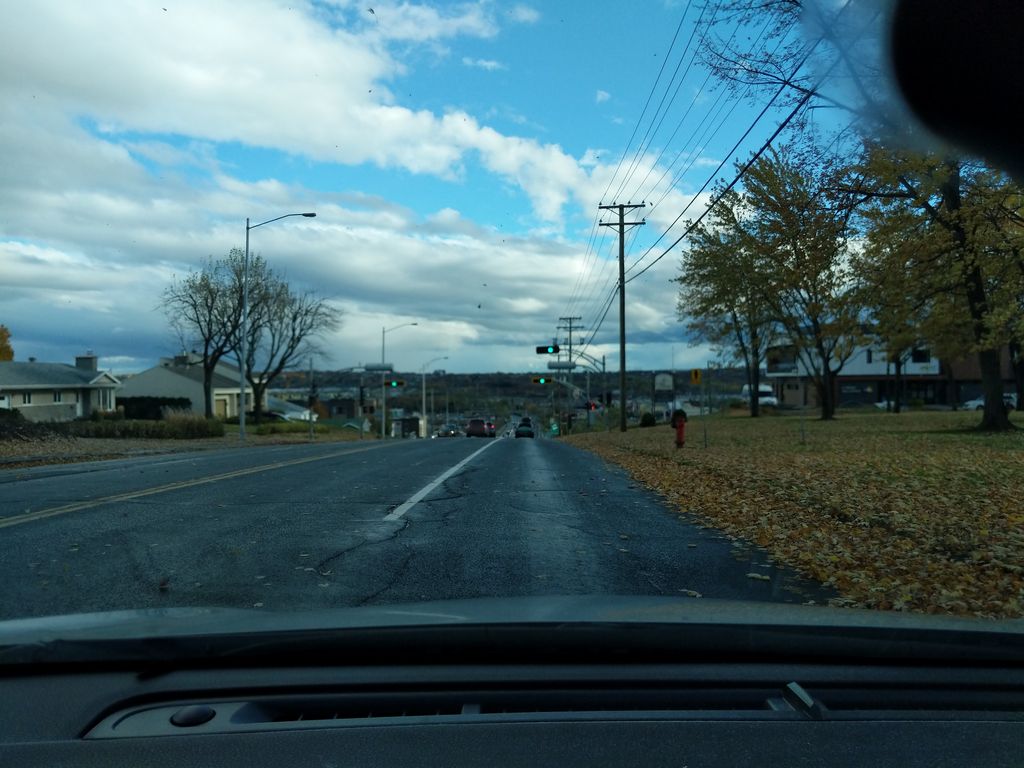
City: quebec_city